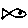
Label: fish